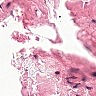
Metastatic tissue present: no